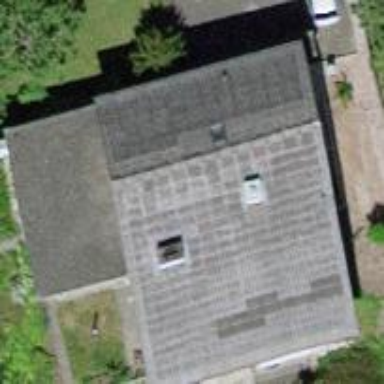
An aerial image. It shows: Simple house.